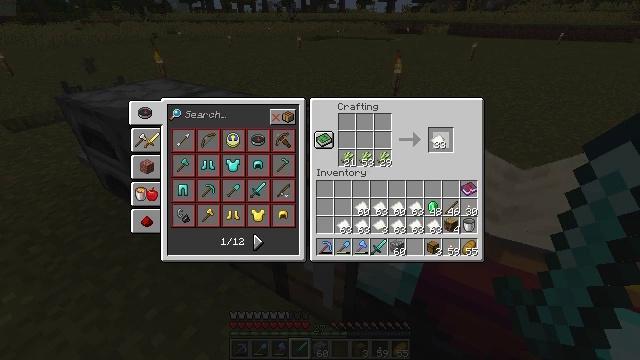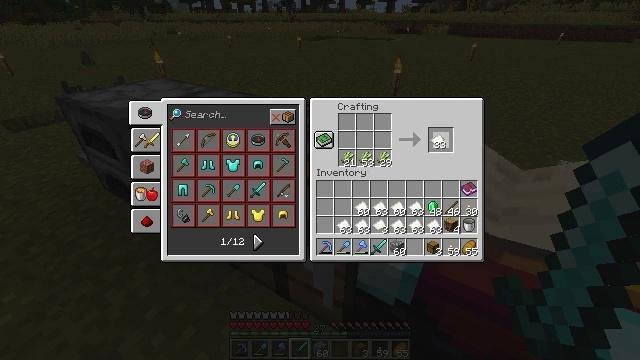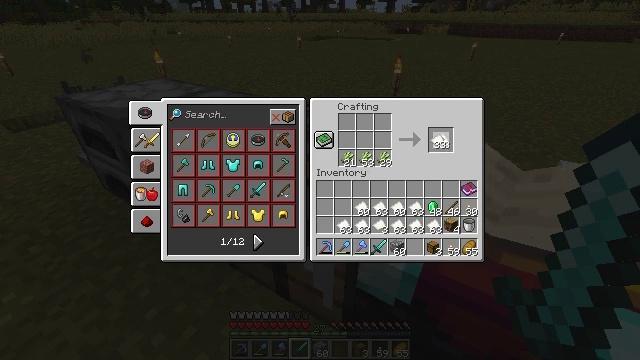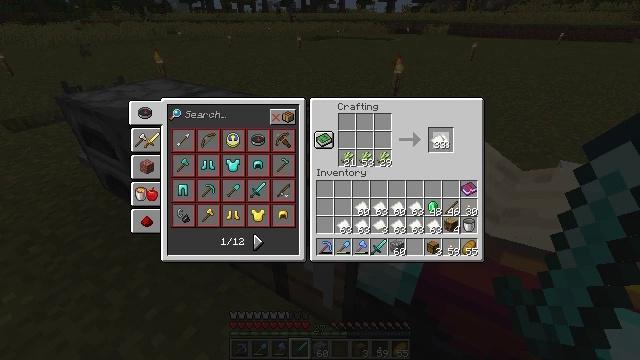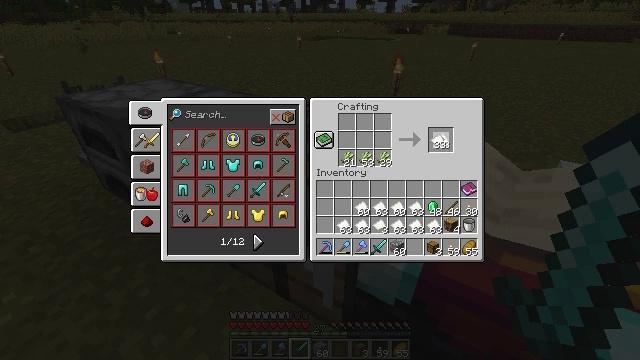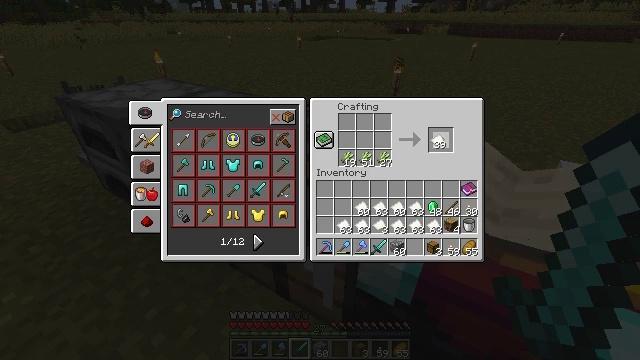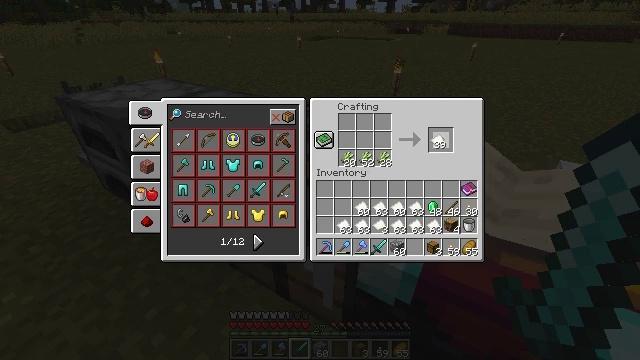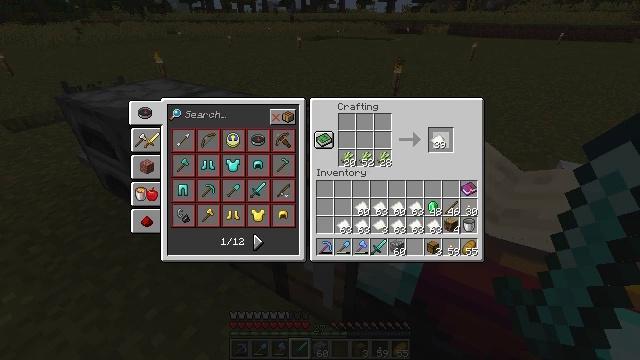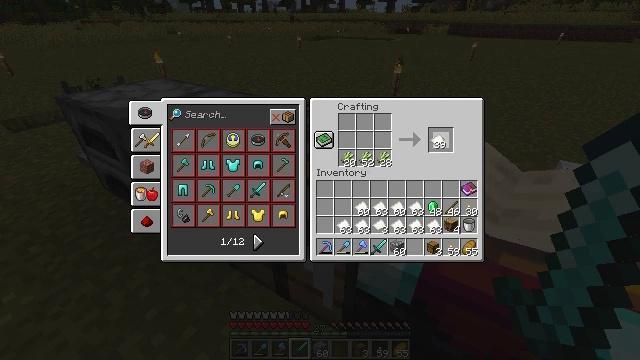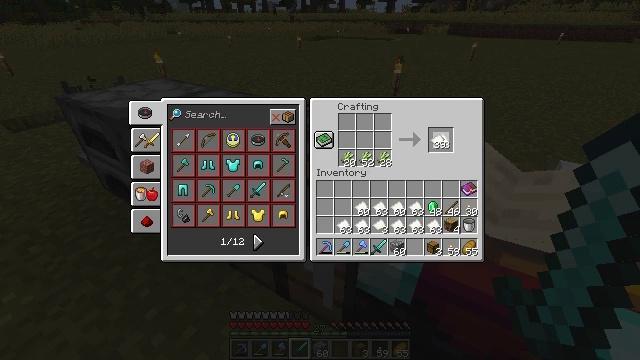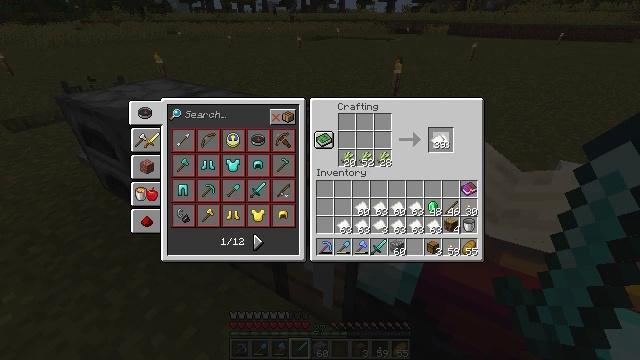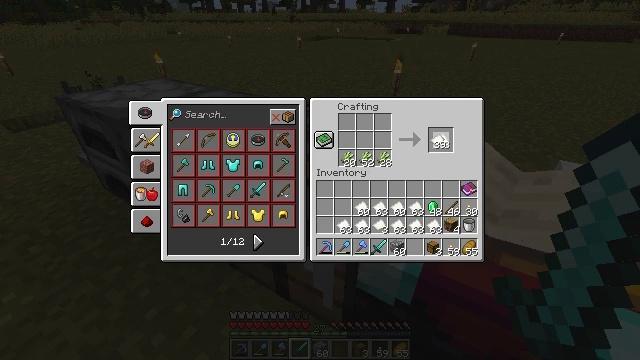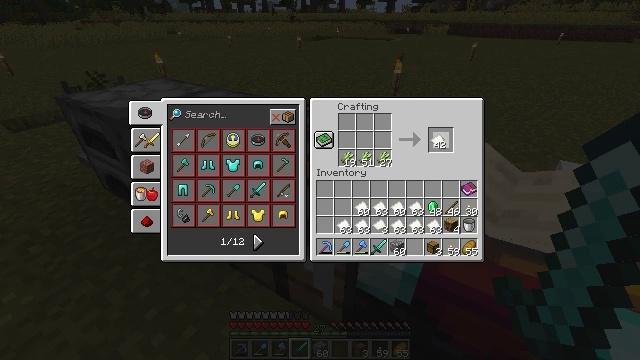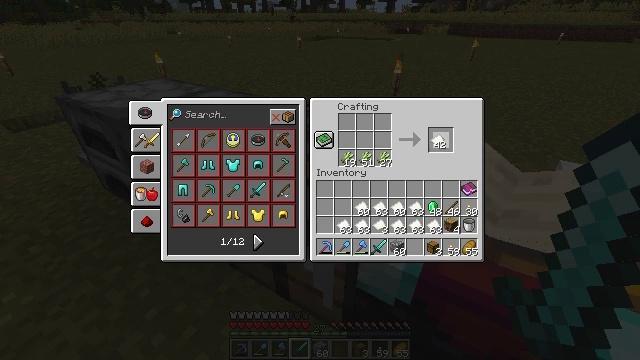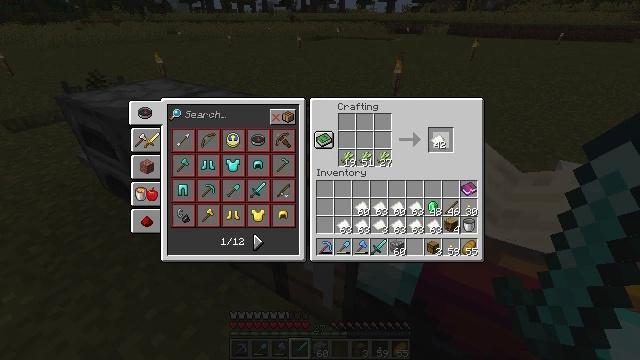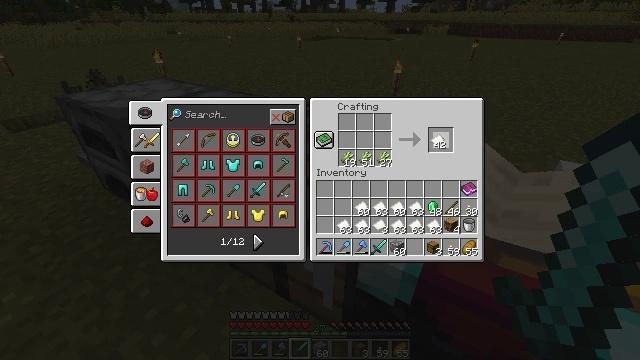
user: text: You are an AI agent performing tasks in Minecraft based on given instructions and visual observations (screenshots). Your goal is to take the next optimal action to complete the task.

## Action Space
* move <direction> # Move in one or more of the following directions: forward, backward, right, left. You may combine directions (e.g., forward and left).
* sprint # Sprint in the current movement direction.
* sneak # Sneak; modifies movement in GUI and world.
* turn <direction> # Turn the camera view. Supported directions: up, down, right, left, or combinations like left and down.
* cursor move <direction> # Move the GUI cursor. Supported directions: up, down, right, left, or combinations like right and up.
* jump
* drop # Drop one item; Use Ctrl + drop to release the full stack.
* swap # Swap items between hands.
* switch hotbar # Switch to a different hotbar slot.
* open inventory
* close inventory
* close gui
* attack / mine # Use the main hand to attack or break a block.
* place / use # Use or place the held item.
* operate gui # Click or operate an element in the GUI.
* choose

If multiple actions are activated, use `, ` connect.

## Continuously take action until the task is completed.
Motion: motion action
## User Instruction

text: Craft paper using the crafting table.
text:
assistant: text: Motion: no_op
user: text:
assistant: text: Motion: operate gui
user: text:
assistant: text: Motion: operate gui
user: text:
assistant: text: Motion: operate gui
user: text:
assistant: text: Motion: no_op
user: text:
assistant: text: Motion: operate gui
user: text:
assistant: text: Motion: operate gui
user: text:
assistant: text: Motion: operate gui
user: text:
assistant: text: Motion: operate gui
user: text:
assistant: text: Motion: operate gui
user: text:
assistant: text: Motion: operate gui
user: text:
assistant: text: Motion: no_op
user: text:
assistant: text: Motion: operate gui
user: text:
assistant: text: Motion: operate gui
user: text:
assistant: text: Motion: operate gui
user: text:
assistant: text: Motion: operate gui
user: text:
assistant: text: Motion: operate gui
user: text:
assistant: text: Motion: operate gui
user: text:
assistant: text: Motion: operate gui
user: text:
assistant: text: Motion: operate gui
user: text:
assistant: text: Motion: operate gui
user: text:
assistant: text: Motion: operate gui
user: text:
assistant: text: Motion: no_op
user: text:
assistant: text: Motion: operate gui
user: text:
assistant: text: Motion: operate gui
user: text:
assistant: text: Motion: operate gui
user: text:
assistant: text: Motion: no_op
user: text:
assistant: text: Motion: operate gui
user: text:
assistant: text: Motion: operate gui
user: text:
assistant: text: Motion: no_op